Question: The new Facebook like button has a comment box, as you can see on the screenshot below.

I am using Facebook their XFBML solution to display the like button on my page.
Using JavaScript I manages to catch the event that is triggered when the like button is pressed but now I need a way to detect if the user pressed the "Post to Facebook" button or closed the dialog box.
Here is the code snippet that works for the like button event:
'''
(function(d, s, id) {
var js, fjs = d.getElementsByTagName(s)[0];
if (d.getElementById(id)) return;
js = d.createElement(s); js.id = id;
js.src = "//connect.facebook.net/en_US/all.js#xfbml=1&appId=1427863577435532";
fjs.parentNode.insertBefore(js, fjs);
}(document, 'script', 'facebook-jssdk'));
window.fbAsyncInit = function() {
FB.init({
status: true,
cookie: true,
xfbml: true
});
FB.XFBML.parse();
FB.Event.subscribe('edge.create', function(href) {
console.log("edge.create");
});
}
'''
The code that I use to display the button is:
'''
<fb:like href="https://developers.facebook.com/docs/plugins/" layout="box_count" action="like" show_faces="false" share="false"></fb:like>
'''
I've tried to catch the "close" or "Post To Facebook" event with any of the following solutions (found on FaceBook and <URL> without any successes.
'''
FB.Event.subscribe('comment.add', function(resp) {
console.log("comment.add");
});
FB.Event.subscribe('comments.add', function(resp) {
console.log("comments.add");
});
FB.Event.subscribe('comments.create', function(resp) {
console.log("comments.create");
});
FB.Event.subscribe('comment.create', function(resp) {
console.log("comment.create");
})
'''
The end solution that I need to make is:
1. Store data into the database when a like is done [managed to solve this]
2. Reload the page when user is done interacting with the dialog box (when dialog is closed or post to FaceBook button is pressed)
Anyone with a good idea or tip to solve this issue or push me into the right direction?
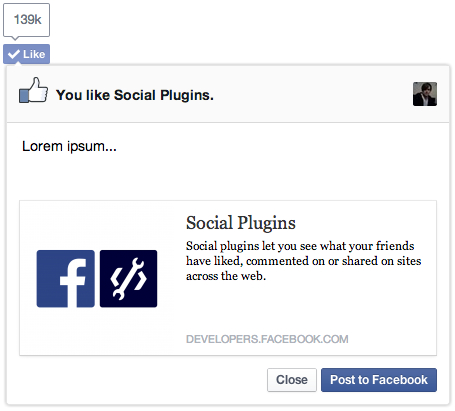
Answer: I solved it by looking at the height of the Facebook popup using jQuery and then have a timer looking in defined time intervals to see if the popup was still having the same width (width changes when the popup is closed/hidden).
Use jQuery to get the iframe of Facebook like button. The easiest to do this is to wrap the like button in a div. Once you have the iframe put it in a variable called fb_like_iframe.
Next use the following code:
'''
var pollTimerFB = window.setInterval(function() {
var fb_iframe_height = jQuery(fb_like_iframe).height();
if (fb_iframe_height < 100) {
window.clearInterval(pollTimerFB);
// Code that needs to be executed when the FaceBook popup is closed
// comes here
}
}, 1000);
'''
The code will check every second of the FaceBook popup is closed, if not it will stay in the loop. If it is closed it executes the code you want it to execute and then stops looping.
The best way to use this code to put it inside the
'''
FB.Event.subscribe('edge.create', function(href) {
// Code to get iFrame
// Code (from above) to poll if window is open
});
'''
Using the above method will start the polling mechanism each time a user presses the FaceBook like button.
Hopefully Facebook will add some event soon that can be used for when the popup is closed.